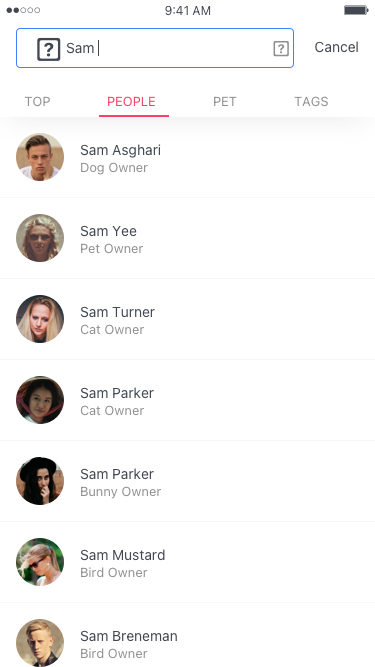
Text in this UI design:
Filter
Top
People
Pet
Tags
Sam
Cancel